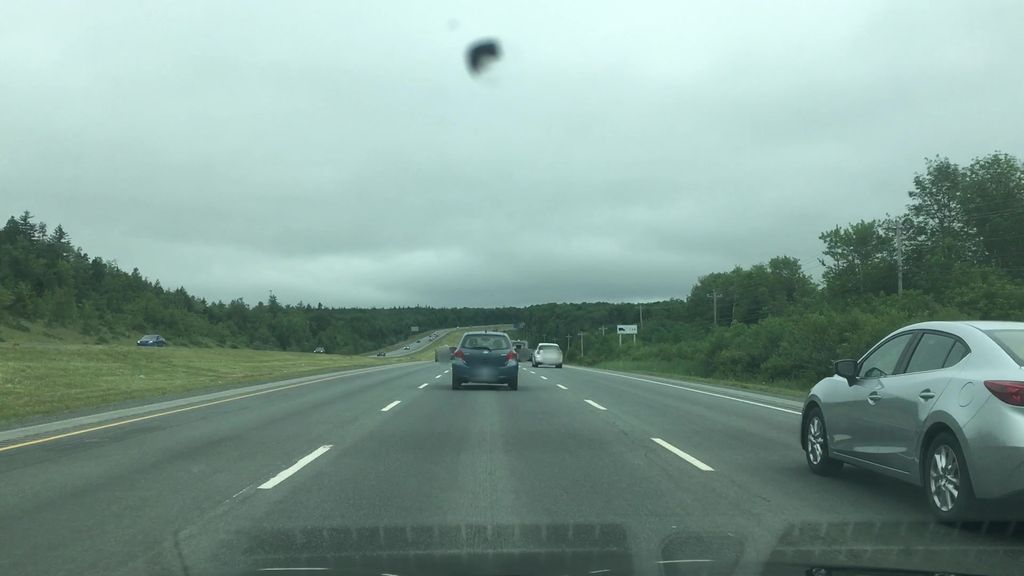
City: halifax